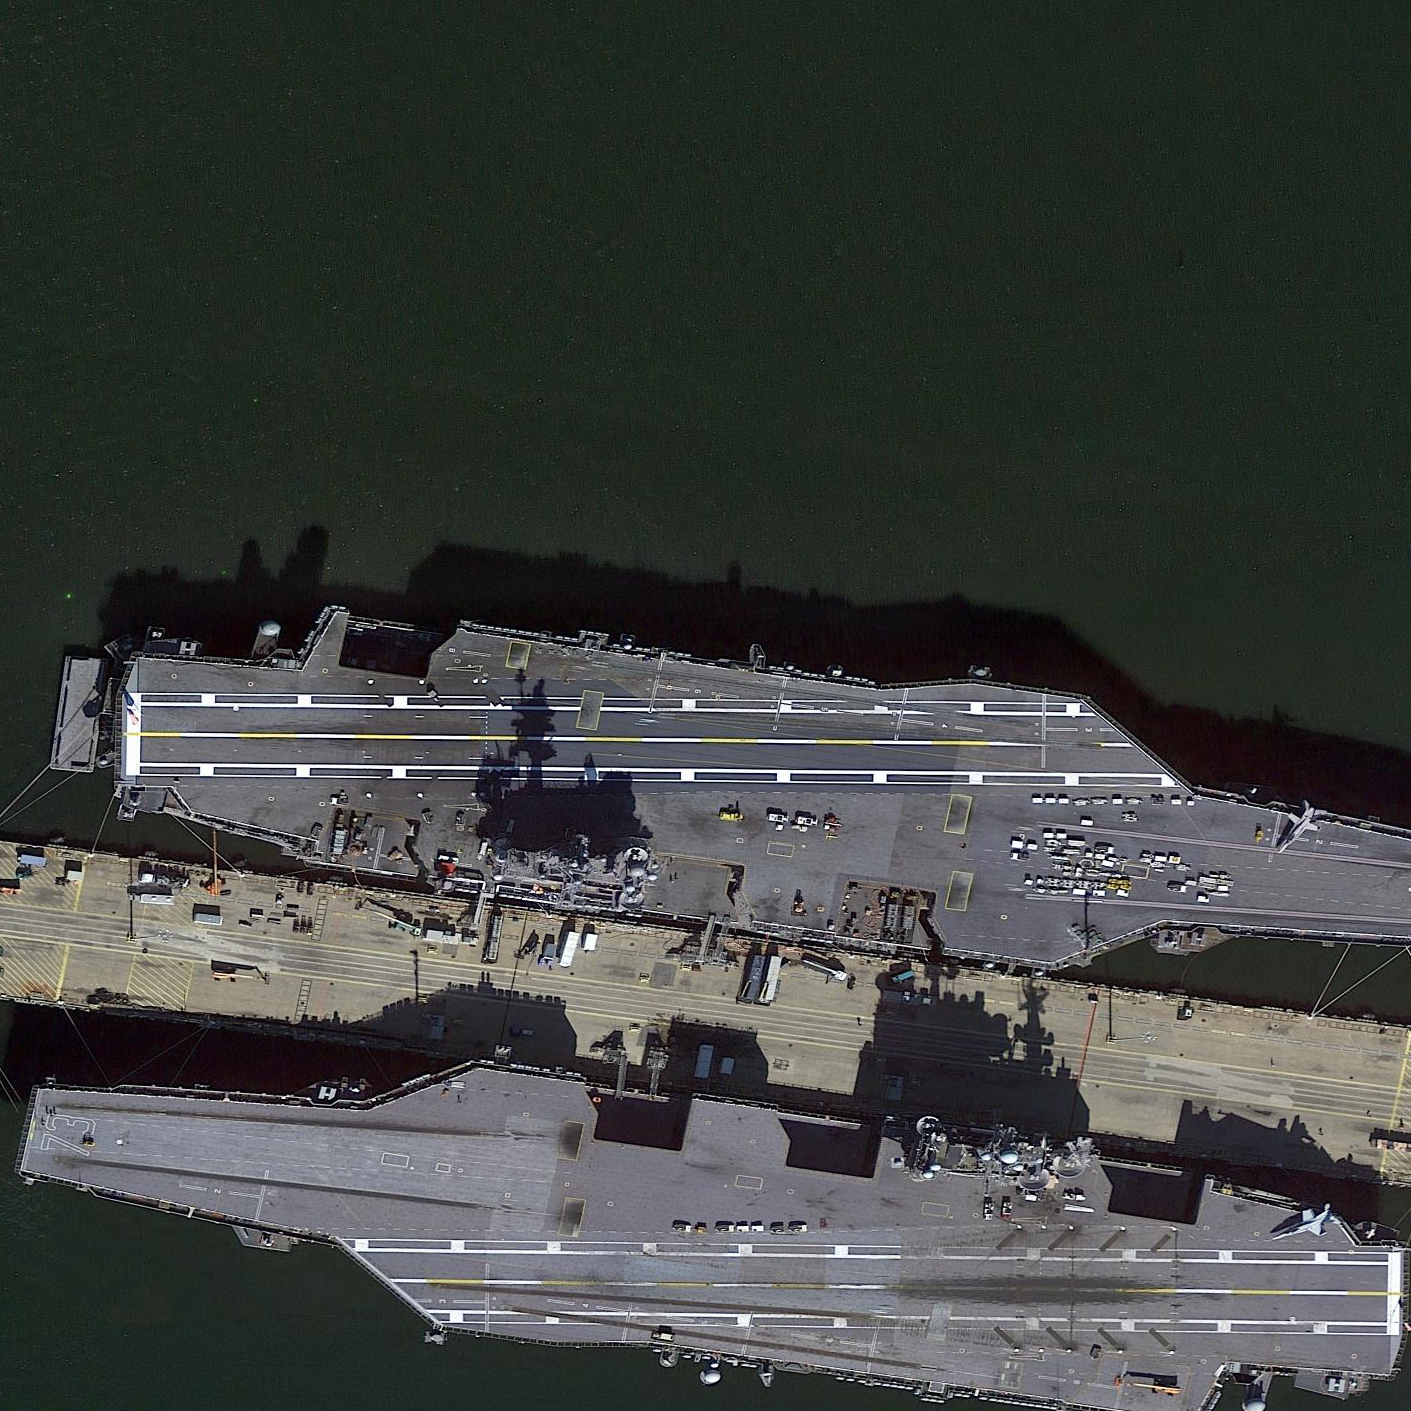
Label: Nimitz-class_aircraft_carrier